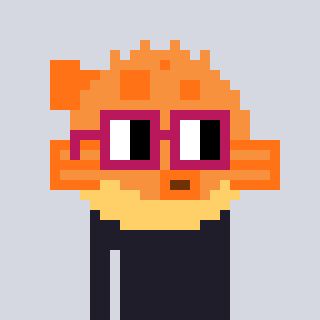
a pixel art character with square dark red glasses, a pufferfish-shaped head and a bluegrey-colored body on a cool background